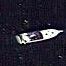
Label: Civil_yacht